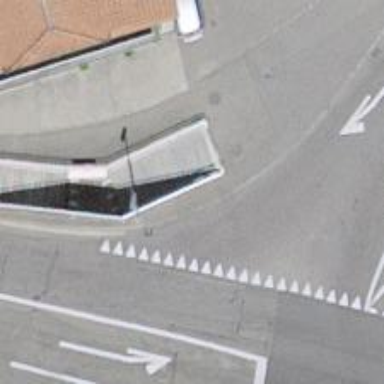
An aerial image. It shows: Concrete steps along the road made of concrete plates.